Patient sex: M
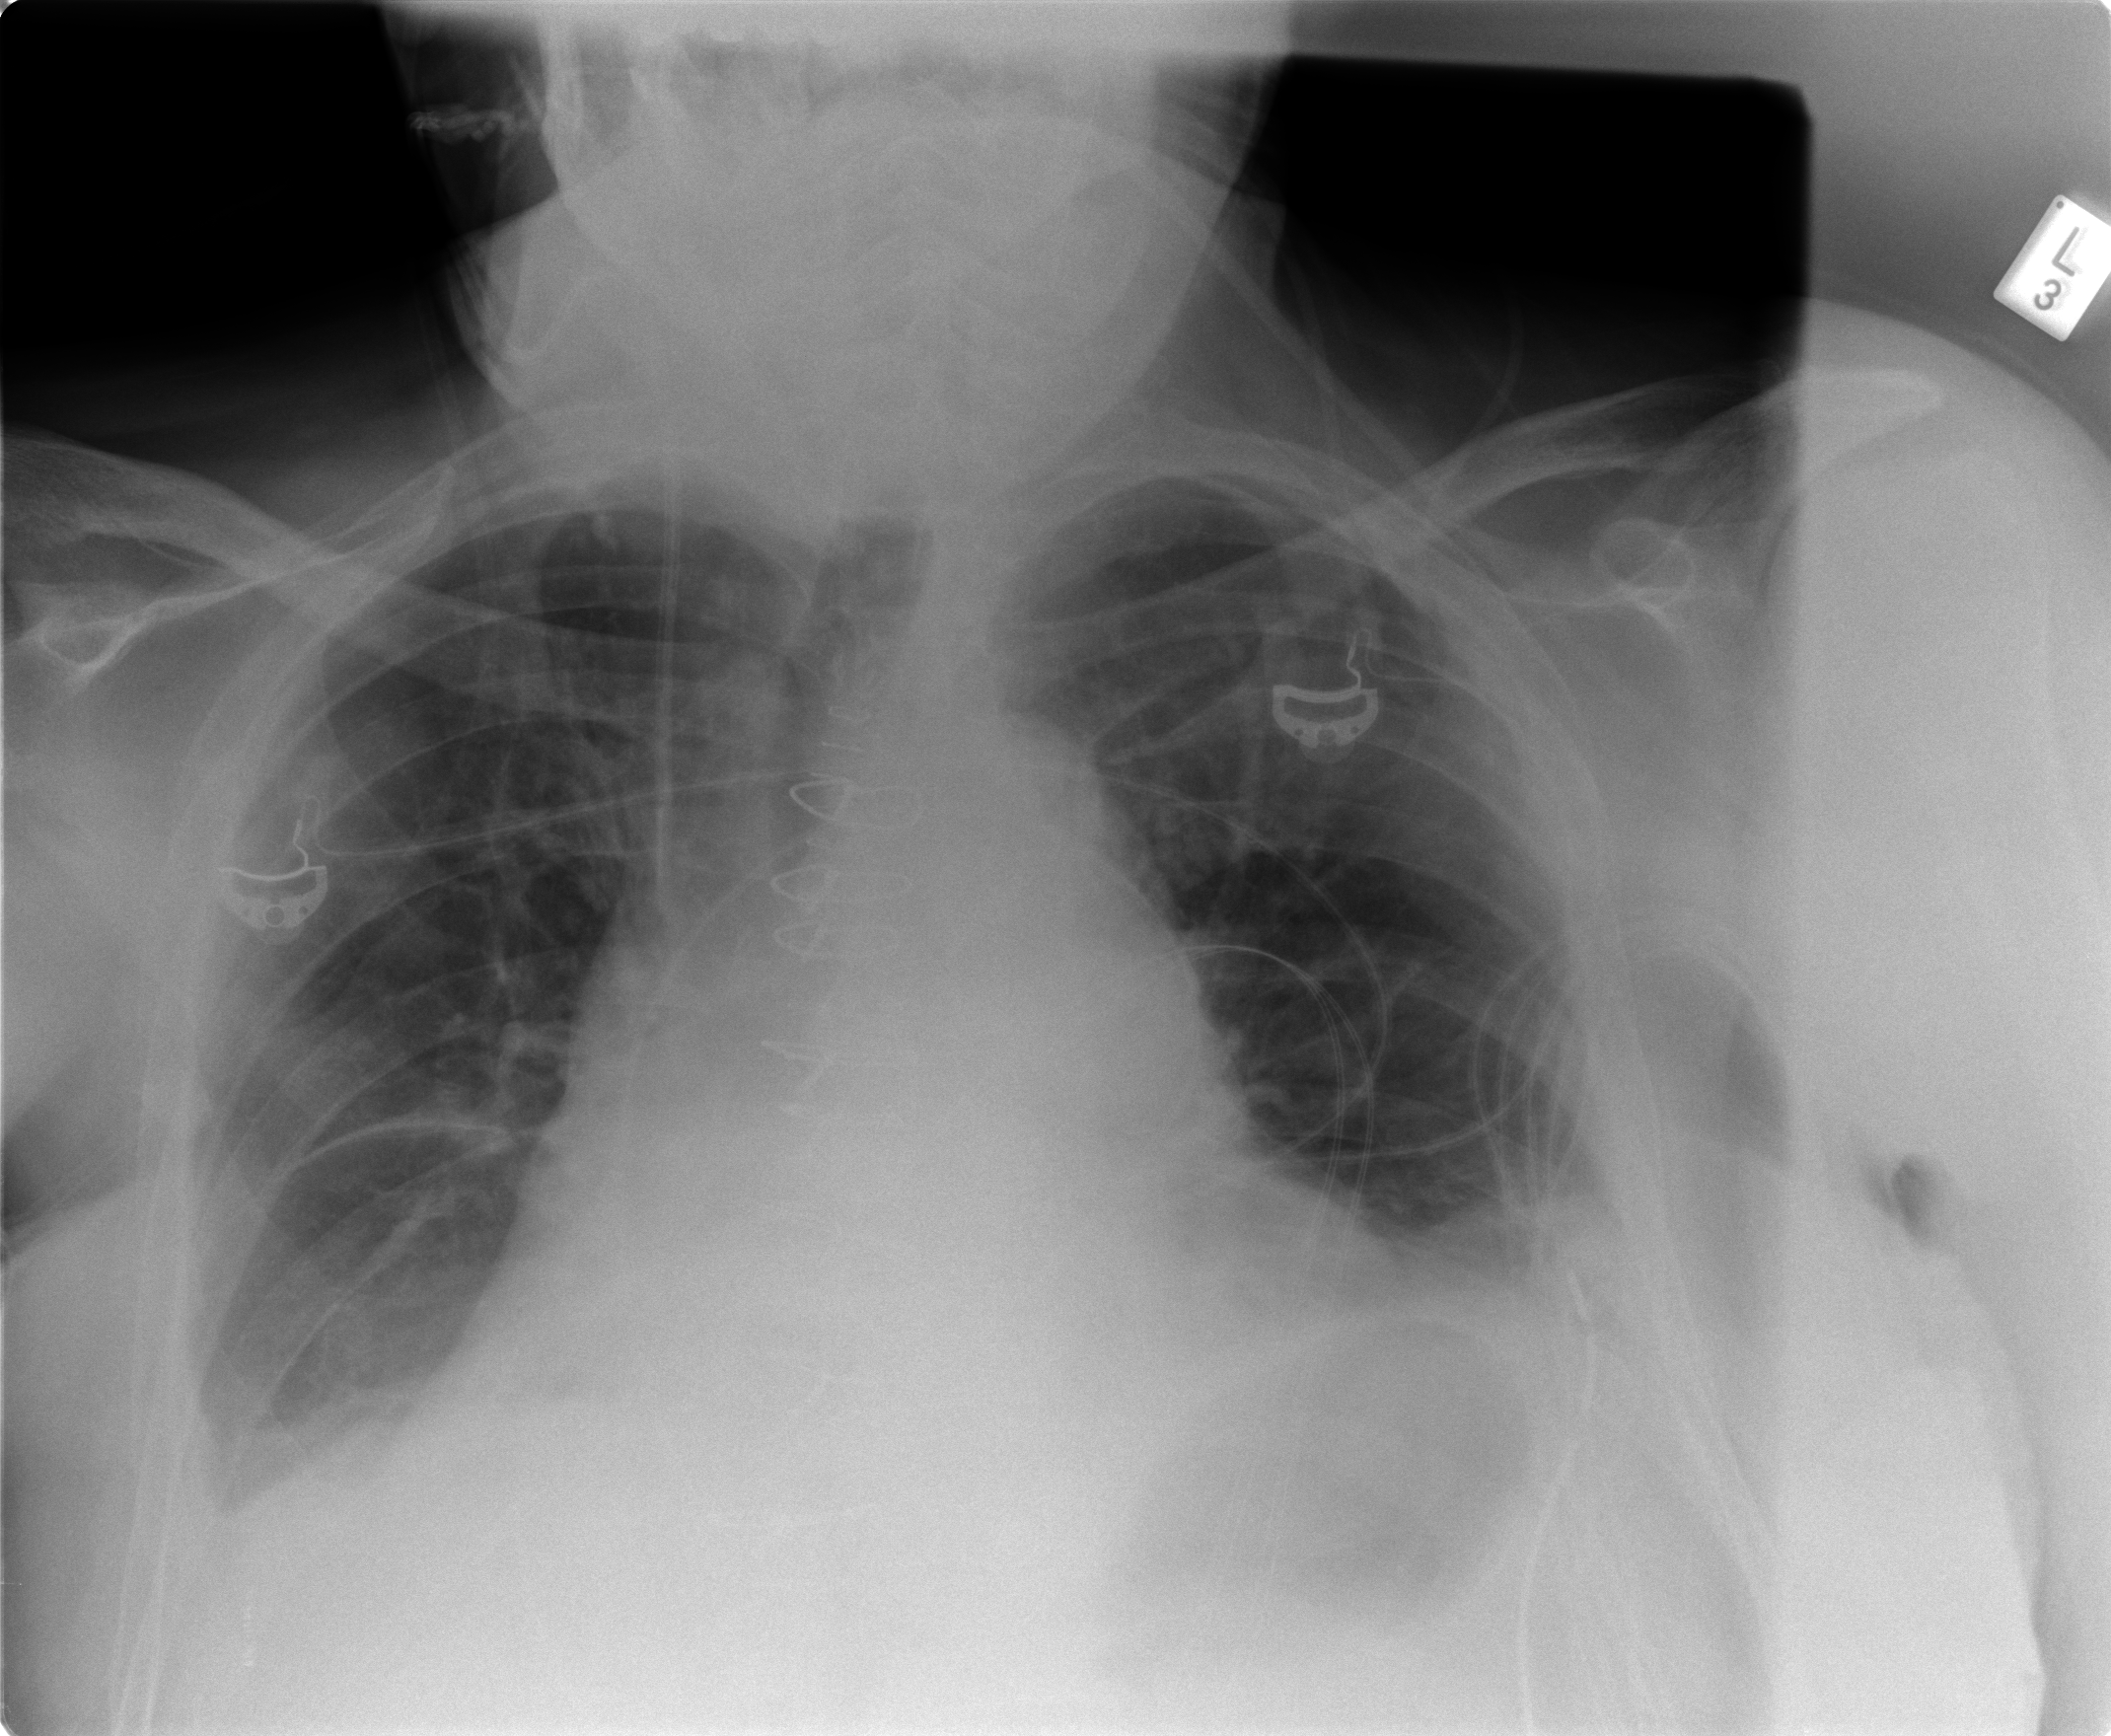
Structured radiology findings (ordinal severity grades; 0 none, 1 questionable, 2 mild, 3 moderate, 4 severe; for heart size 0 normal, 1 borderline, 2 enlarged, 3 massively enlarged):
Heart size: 2
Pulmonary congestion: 2
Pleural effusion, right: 2
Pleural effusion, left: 2
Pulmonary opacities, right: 0
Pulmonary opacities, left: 0
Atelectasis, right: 0
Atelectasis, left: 2